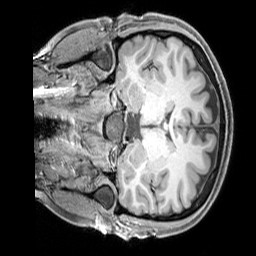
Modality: T1w
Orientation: coronal
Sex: female
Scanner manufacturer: siemens
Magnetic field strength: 3 T
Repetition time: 2.3 s
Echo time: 0.00226 s